Question: I have a data model from importing data from multiple excel sheets via Power Query and I am generating Measures in Power Pivot for the count of Type.
My data table looks like the left table in the following image and I want to transform it into a Pivot table to display the sum of the types for each milestone per quarter.

I tried to set up a quarter table and link it to the left table but i am not able to link it to multiple columns (as the quarters are referenced in each milestone column). Is here a way to get achieve this result in Power Pivot or Power Query and display it in a way as seen on the right side of the image?
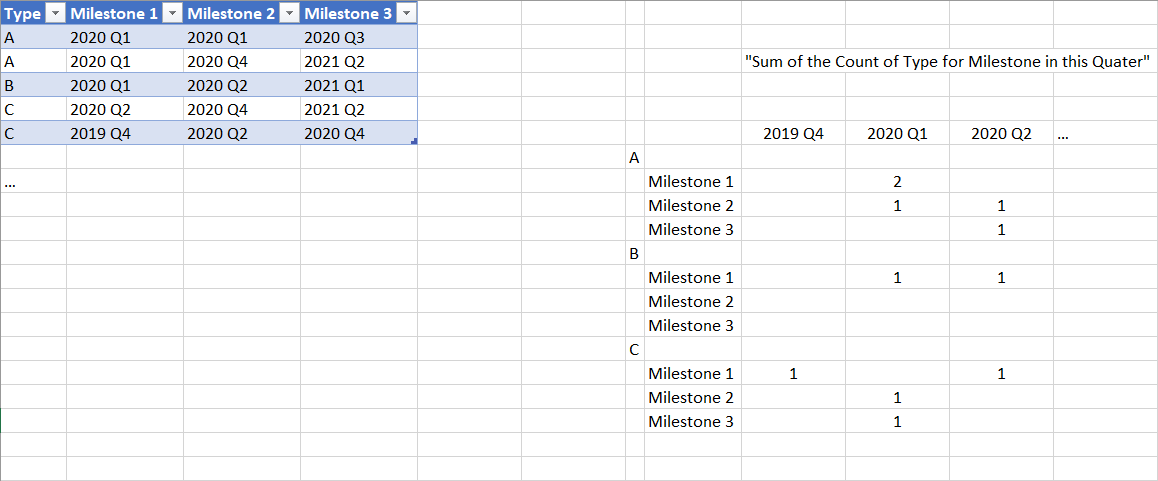
Answer: Here is a Power Query option that unpivots 'Milestone' columns to produce a table conducive to generating an appropriate Pivot Table.
Once the data is loaded into PowerQuery:
1. Select the 'Type' Column
2. Click 'Transform'
3. Click the 'Unpivot Columns' drop down then 'Unpivot Other Columns'
<URL>
1. Add a count column by going to 'Add Column' -> 'Custom Column' and enter 1 in the pop up window.
This should be the resulting table:
<URL>
Load the above resulting table to a PivotTable which results in the Pivot Table below (note: I renamed the 'Value' column to 'Period'):
<URL>
For the sake of reproducibility, here is the M Code:
'''
let
Source = Excel.CurrentWorkbook(){[Name="Table1"]}[Content],
#"Changed Type" = Table.TransformColumnTypes(Source,{{"Type", type text}, {"Milestone 1", type text}, {"Milestone 2", type text}, {"Milestone 3", type text}}),
#"Unpivoted Columns" = Table.UnpivotOtherColumns(#"Changed Type", {"Type"}, "Attribute", "Value"),
#"Renamed Columns" = Table.RenameColumns(#"Unpivoted Columns",{{"Value", "Period"}}),
#"Add Count Column" = Table.AddColumn(#"Renamed Columns", "Count", each 1, Int64.Type)
in
#"Add Count Column"
'''